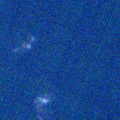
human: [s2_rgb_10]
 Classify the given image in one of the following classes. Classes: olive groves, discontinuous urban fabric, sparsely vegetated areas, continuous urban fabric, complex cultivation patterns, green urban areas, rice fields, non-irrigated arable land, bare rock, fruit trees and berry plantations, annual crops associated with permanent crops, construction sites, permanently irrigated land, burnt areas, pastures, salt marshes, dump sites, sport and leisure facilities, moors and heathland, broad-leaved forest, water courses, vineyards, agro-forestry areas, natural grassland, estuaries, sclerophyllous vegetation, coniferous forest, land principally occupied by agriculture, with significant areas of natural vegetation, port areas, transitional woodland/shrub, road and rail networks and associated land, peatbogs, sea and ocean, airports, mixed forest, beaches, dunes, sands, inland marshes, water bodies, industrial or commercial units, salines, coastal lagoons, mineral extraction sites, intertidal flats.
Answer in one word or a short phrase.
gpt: sea and ocean